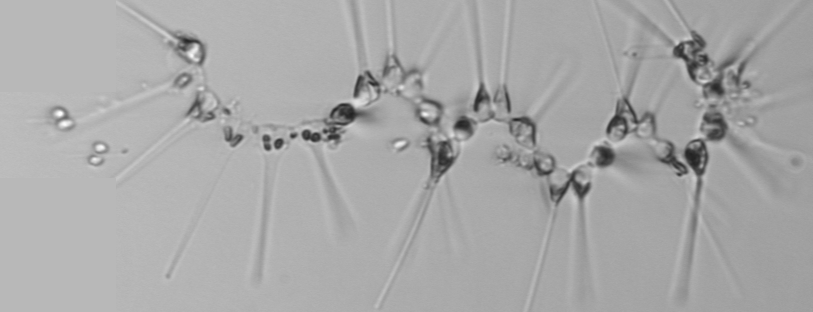
Label: Asterionellopsis_glacialis